Question: Some system/software info before getting started:
OS: Mac OS X 10.7.1
Python: Active Python 2.7.2.5
wxPython: wxPython2.9-osx-2.9.1.1-cocoa-py2.7
I have a small wxpython-based Mac app that just tests the availability of cvs and svn on a Mac platform. This is the python code on which the Mac app is based:
'''
import wx
import commands,os
ID_RUN_BUTTON=1
class Frame(wx.Frame):
def __init__(self, parent, id, title):
wx.Frame.__init__(self, parent, id, title, size=(100, 100),style=wx.MINIMIZE_BOX | wx.CLOSE_BOX)
self.run_button=wx.Button(self,ID_RUN_BUTTON,label='Run')
self.Bind(wx.EVT_BUTTON, self.OnRun,id=ID_RUN_BUTTON)
self.Centre()
self.Show()
def OnRun(self,evt):
home_dir=os.path.expanduser("~")
a=commands.getoutput("cvs")
b=commands.getoutput("svn help")
f=open('%s/cvs_test' % (home_dir),'w')
f.write(a)
f.write('
')
f.write(b)
f.close()
if __name__ == '__main__':
app = wx.App(redirect=False)
frame = Frame(None, -1, 'CVS Tester')
app.MainLoop()
'''
Here is a screen shot of this simple GUI with one button called 'Run'.

On pressing 'Run' it executes the OnRun method and it saves the output of the two commands 'cvs' and 'svn help' into a file called 'cvs_test' in the user's home directory. When I run this code using the python interpreter on command-line, the output of both the commands is spit into a text file. Both cvs and svn commands are recognized and the output in the file cvs_test is as expected.
Now the problem is when I create a Mac app using py2app with the following script:
'''
"""
This is a setup.py script generated by py2applet
Usage:
python setup.py py2app
"""
from setuptools import setup
APP = ['cvs_test.py']
DATA_FILES = [('icons',['./icons/ark-2.png'])]
OPTIONS = {'iconfile': './icons/ark-2.icns'}
setup(app=APP,data_files=DATA_FILES,options={'py2app': OPTIONS},setup_requires=['py2app'])
'''
The Mac app is created absolutely fine. But, when I open the Mac app and hit the 'Run' button, in the cvs_test file it created, it says:
""
The Mac app is obviously running the same script but it couldn't find the cvs command.
In my home directory, the following are the contents of my .profile file:
'''
export TERM="xterm"
export PATH='/Developer/usr/bin':$PATH
export PATH='/usr/local/bin':$PATH
'''
I added the path '/Developer/usr/bin' by following a trick posted on Apple forums (<URL> to resolve the cvs issue on OS X Lion.
What causes the python script to identify cvs when run from command-line and not identify it when the same script is run as a compiled Mac app ?
This question is killing me. My bash and the sh both of them can find cvs when run from the terminal, but the Mac app can't. Any suggestions would be greatly appreciated.
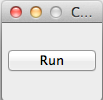
Answer: When you run a OSX GUI app from Finder/Dock ie not the terminal a new shell is not started thus your .profile is not read.
You can set environment variables in ~/.MacOS/environment.plist as per <URL>
You could also set the environment (e.g. add to the path) or explicitly use the full paths to cvs and svn in the python script